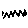
Label: zigzag